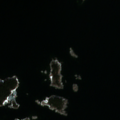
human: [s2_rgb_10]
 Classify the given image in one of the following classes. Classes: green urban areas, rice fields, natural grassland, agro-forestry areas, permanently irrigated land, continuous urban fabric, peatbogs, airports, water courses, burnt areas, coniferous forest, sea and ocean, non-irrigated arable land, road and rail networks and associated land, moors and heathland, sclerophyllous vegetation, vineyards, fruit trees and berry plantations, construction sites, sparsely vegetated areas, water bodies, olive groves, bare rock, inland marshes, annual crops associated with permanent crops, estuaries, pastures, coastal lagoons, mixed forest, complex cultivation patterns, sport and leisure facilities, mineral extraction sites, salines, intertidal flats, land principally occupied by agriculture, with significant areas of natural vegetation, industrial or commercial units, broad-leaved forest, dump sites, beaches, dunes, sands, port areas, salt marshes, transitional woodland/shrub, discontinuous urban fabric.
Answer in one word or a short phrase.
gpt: sea and ocean